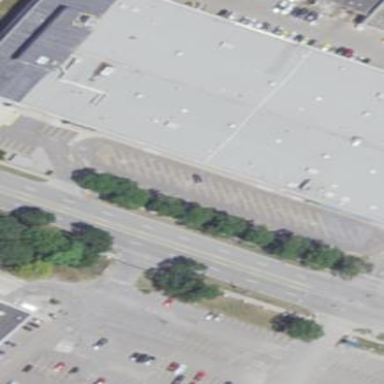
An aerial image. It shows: Parking aisle designated as service road.